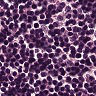
Metastatic tissue present: no